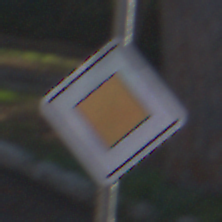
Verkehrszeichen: Vorfahrtsstrasse
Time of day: MorningAfternoon
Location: Outdoor (Suburban)
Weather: Clear
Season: NotSpecified
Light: Natural